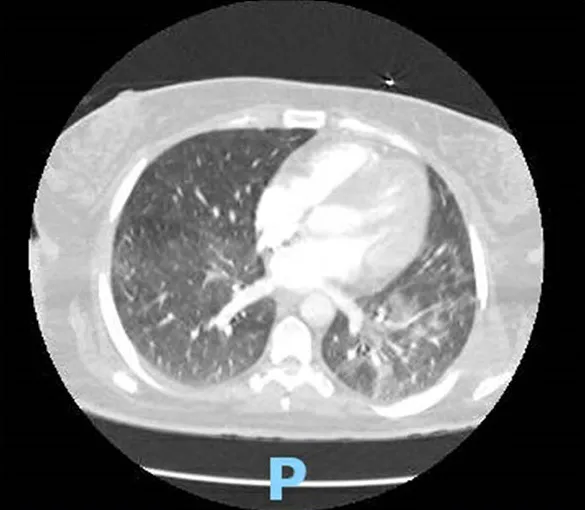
CT chest showing typical BL ground glass opacifications in lungs: a hallmark of SARS-CoV-2 infection.
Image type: radiology (ct)